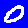
Digit: 0